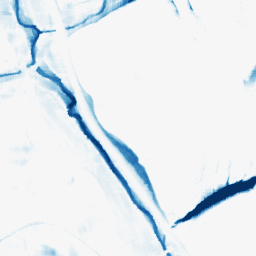
Category: morphological
Decomposition family: morphological_rect
Decomposition parameters: operation: closing
width: 20
height: 20
Upsampling method: regularized
Upsampling parameters: scale: 4
lambda_reg: 0.001
Upsampling scale: 4